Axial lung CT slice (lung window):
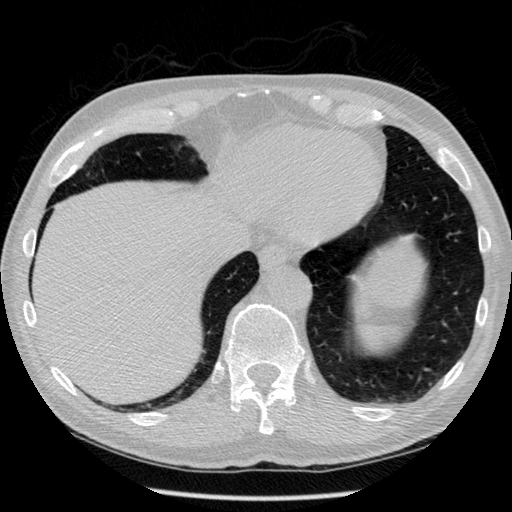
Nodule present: no